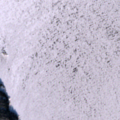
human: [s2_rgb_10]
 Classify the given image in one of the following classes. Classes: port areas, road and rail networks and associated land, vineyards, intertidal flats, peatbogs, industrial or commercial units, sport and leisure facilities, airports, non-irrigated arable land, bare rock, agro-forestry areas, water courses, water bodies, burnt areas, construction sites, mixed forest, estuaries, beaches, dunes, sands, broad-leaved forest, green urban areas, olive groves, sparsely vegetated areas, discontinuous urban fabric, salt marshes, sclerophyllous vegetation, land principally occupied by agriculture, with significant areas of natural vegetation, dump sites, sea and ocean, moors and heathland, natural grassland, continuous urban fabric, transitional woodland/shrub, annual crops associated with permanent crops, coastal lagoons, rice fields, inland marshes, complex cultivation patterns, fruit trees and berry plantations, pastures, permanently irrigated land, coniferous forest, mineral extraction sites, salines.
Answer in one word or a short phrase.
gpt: coniferous forest, sea and ocean